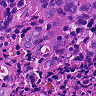
Metastatic tissue present: yes